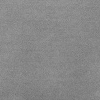
Atmospheric dust classification: dusty